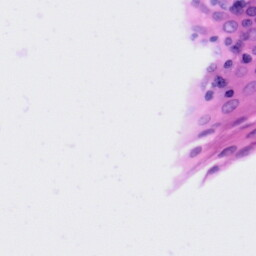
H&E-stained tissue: Tonsil